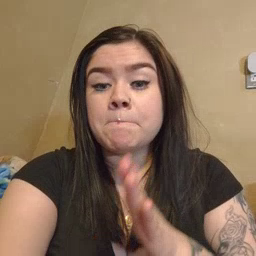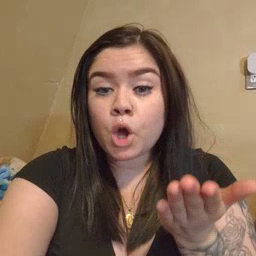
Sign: book